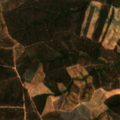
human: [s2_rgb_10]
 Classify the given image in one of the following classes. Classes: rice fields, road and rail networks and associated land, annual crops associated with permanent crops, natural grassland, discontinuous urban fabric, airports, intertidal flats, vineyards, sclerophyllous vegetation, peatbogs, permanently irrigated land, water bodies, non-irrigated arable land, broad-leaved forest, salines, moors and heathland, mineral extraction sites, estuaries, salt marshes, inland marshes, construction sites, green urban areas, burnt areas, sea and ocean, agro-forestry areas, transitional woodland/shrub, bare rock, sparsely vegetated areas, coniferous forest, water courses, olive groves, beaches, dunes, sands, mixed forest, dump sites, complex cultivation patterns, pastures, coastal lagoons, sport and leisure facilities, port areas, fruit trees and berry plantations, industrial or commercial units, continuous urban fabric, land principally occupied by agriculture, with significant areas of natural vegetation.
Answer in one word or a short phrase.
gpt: broad-leaved forest, transitional woodland/shrub